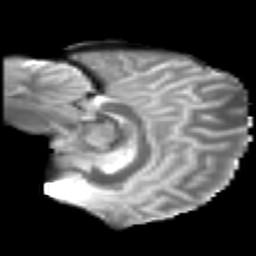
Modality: T2w
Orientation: sagittal
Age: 24
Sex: male
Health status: healthy
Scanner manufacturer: philips
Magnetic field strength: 3 T
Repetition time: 10.623 s
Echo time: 0.07044 s